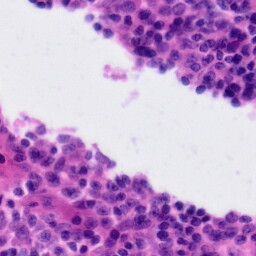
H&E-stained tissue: Tonsil